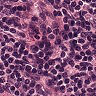
Metastatic tissue present: no